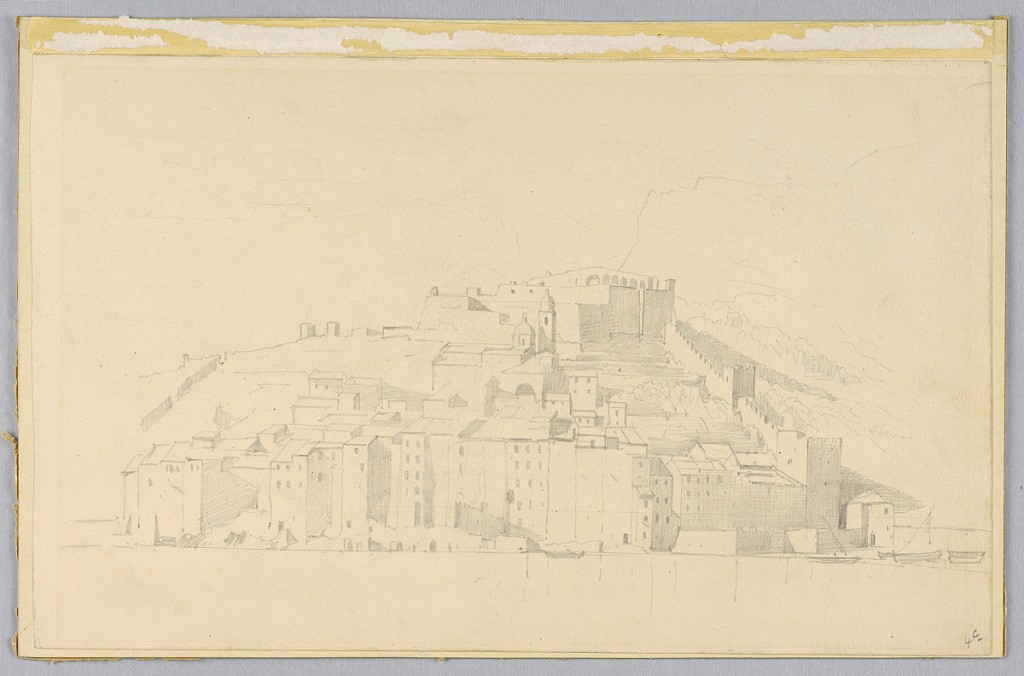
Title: Study of landscape, Spezia, Italy
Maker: William Stanley Haseltine, American, 1835–1900
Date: ca. 1855
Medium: Graphite on paper
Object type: Drawing
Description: Sketch of a city along the sea.